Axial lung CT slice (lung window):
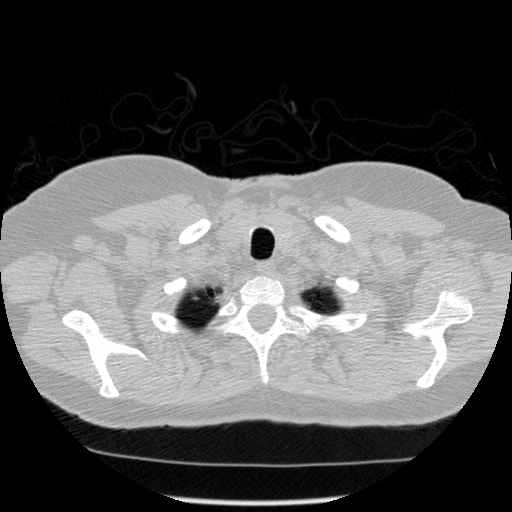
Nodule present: yes
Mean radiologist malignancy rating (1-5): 2